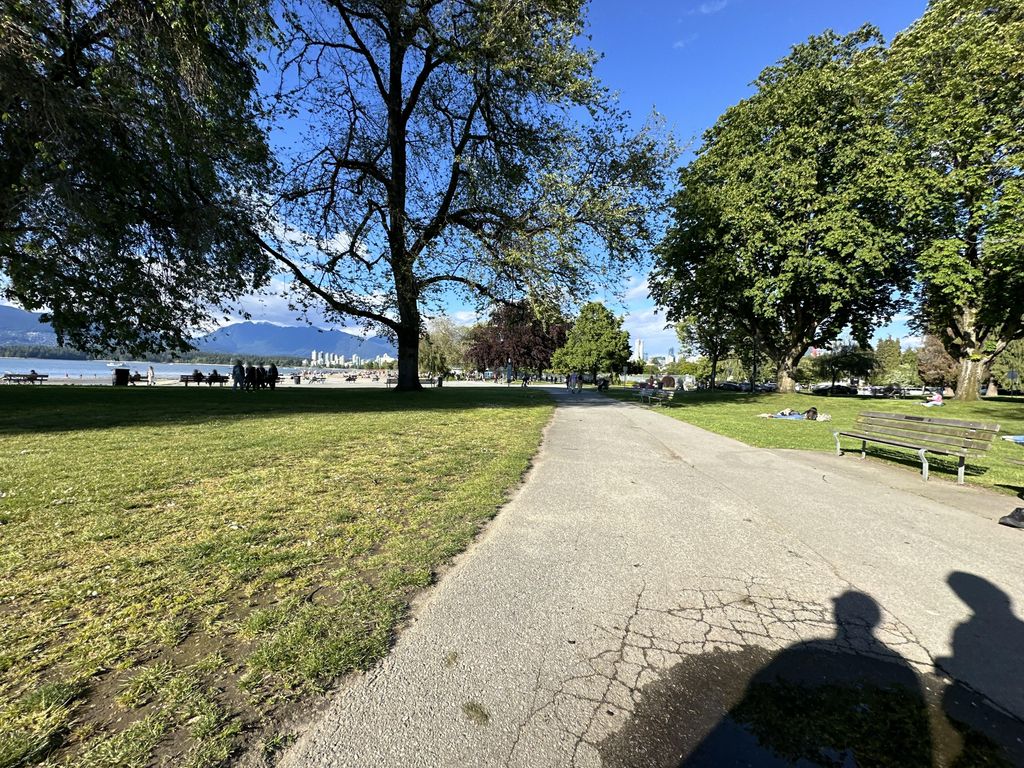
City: vancouver